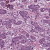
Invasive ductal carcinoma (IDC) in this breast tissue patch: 1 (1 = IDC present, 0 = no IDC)